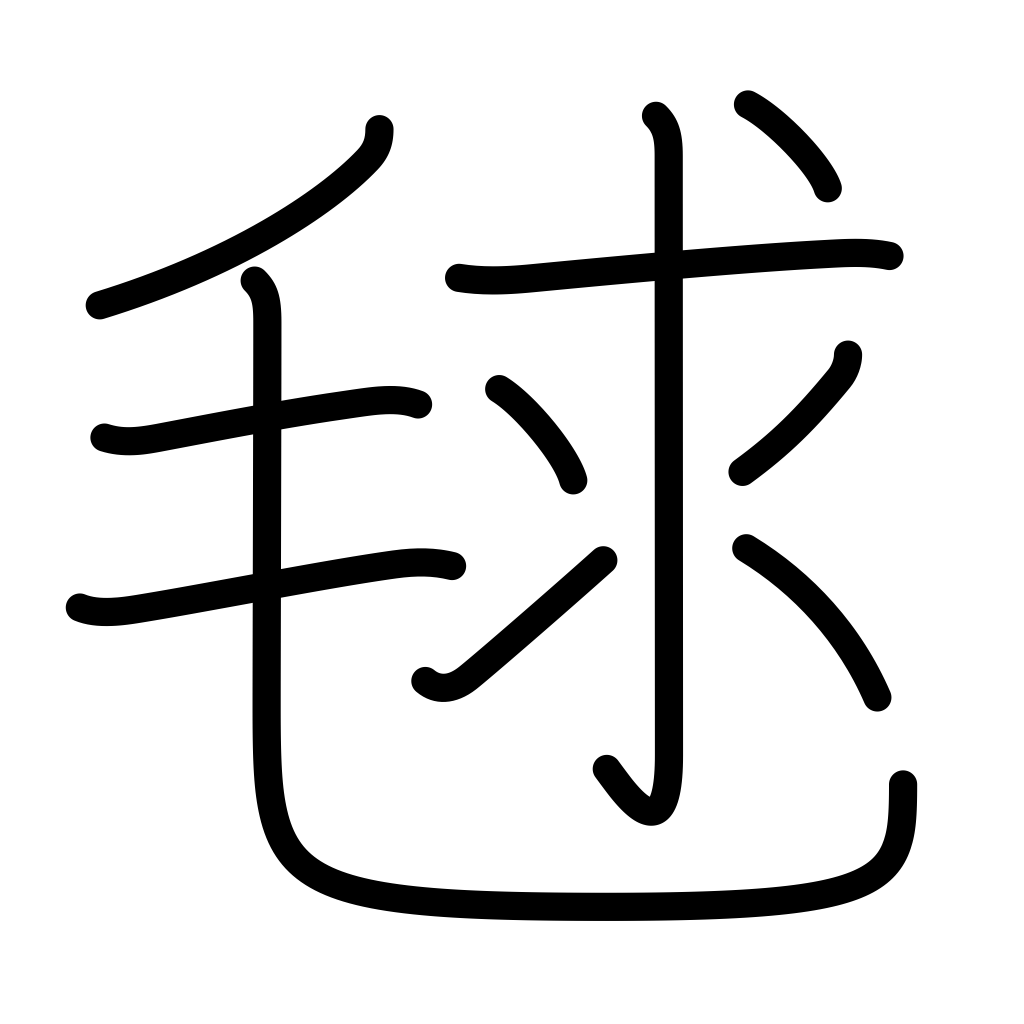
Meaning: burr, ball